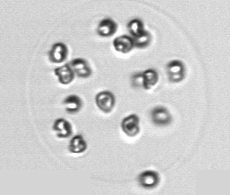
Label: Phaeocystis